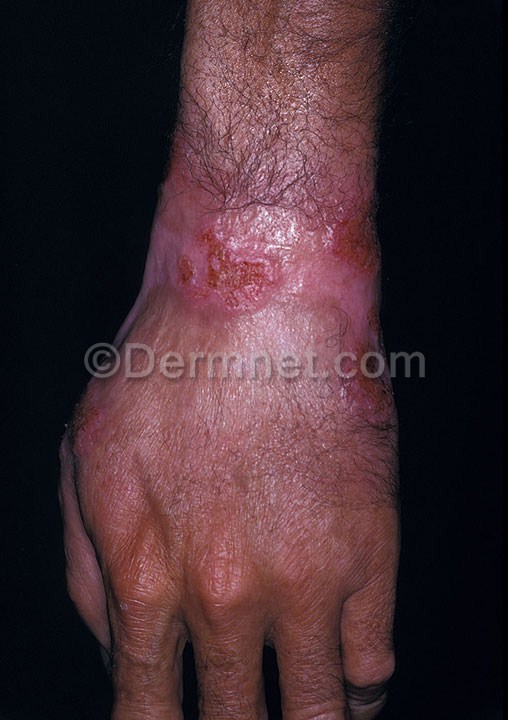
Disease: Tinea Ringworm Candidiasis and other Fungal Infections